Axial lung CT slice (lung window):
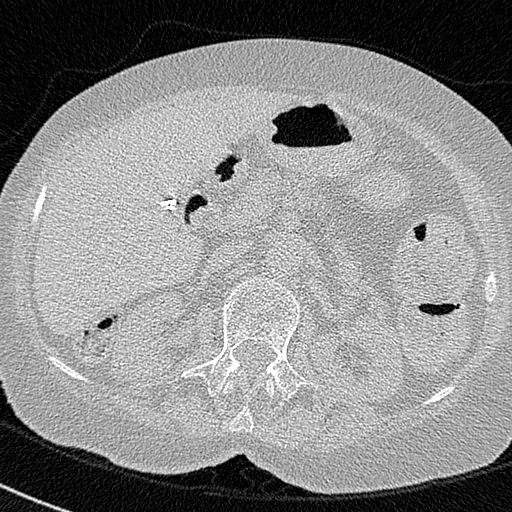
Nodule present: no